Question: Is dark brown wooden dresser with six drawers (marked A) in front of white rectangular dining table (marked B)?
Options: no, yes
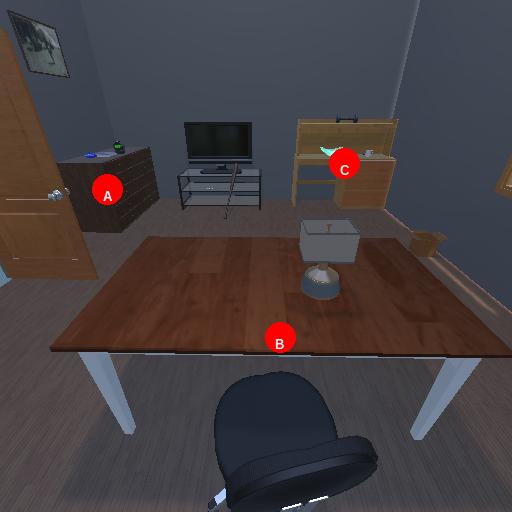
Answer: no